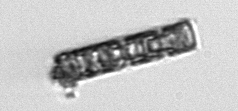
Label: Paralia_sulcata